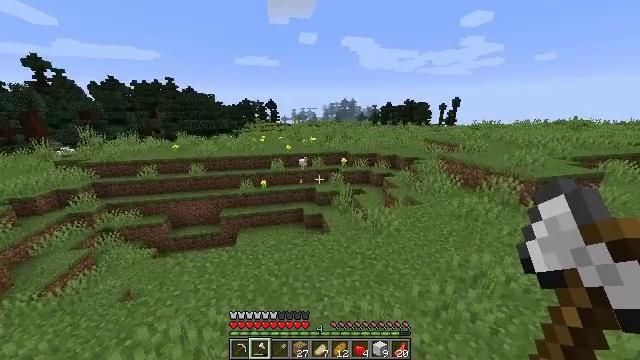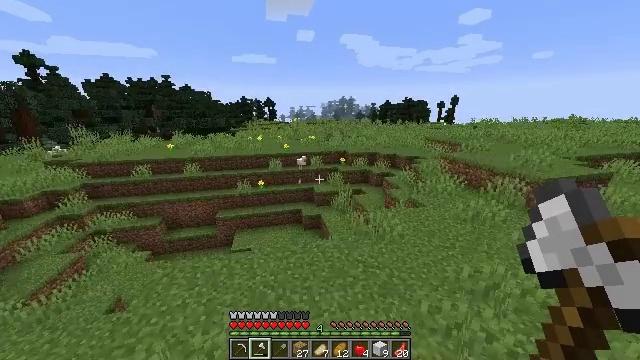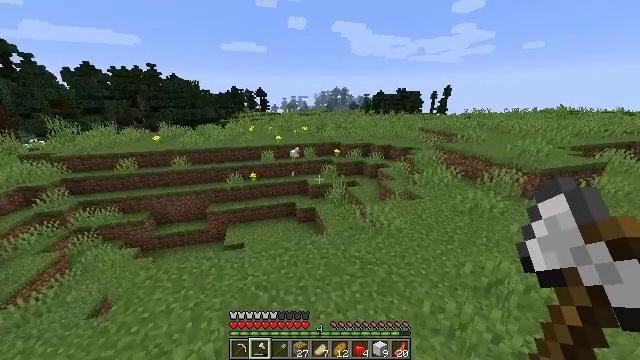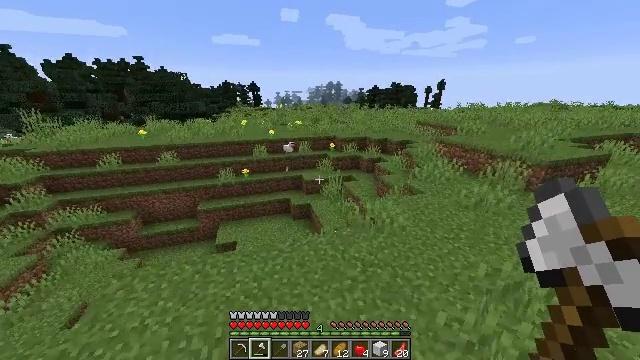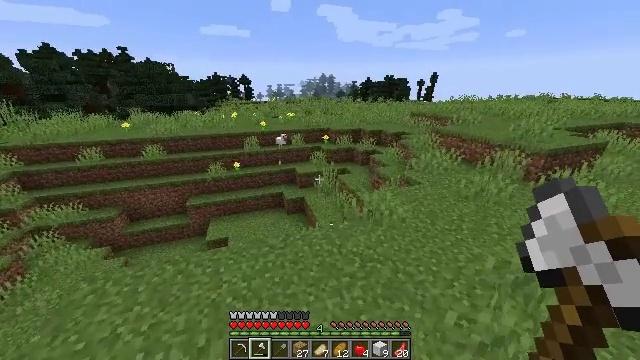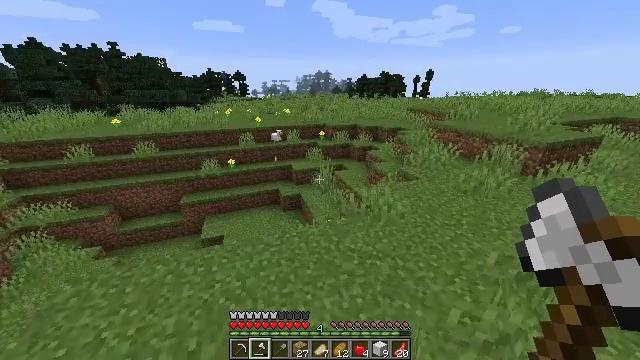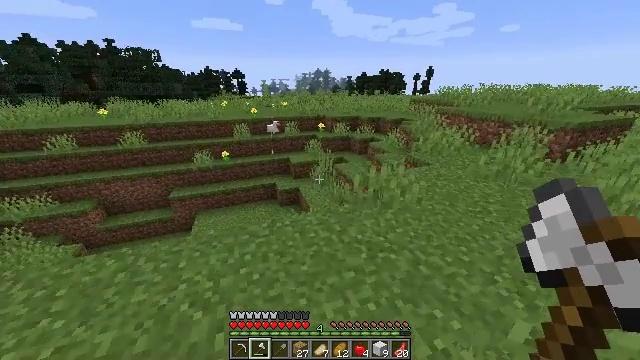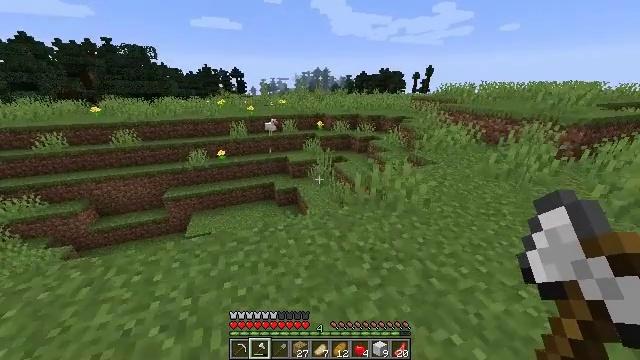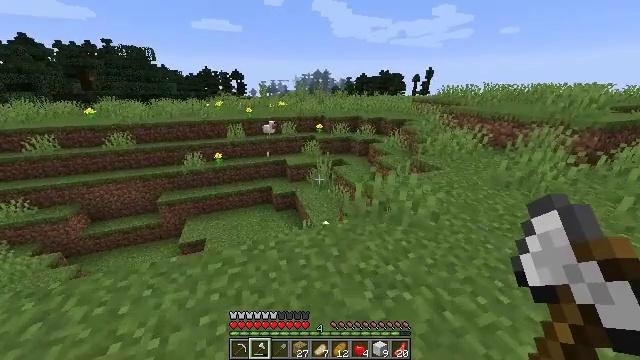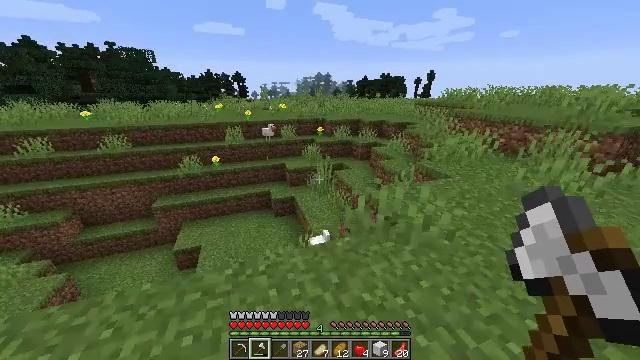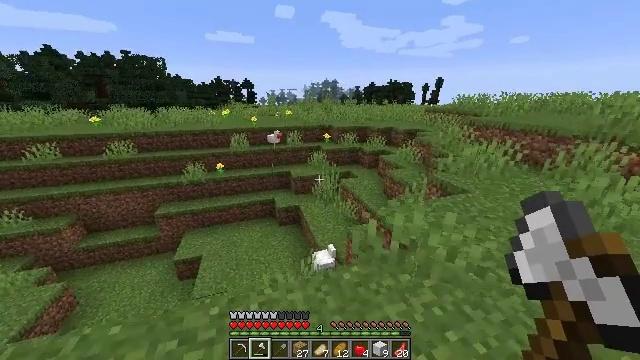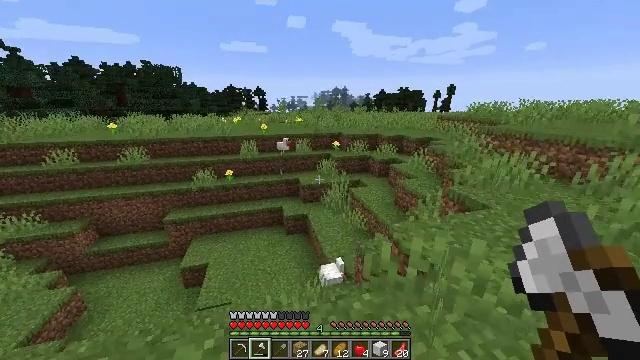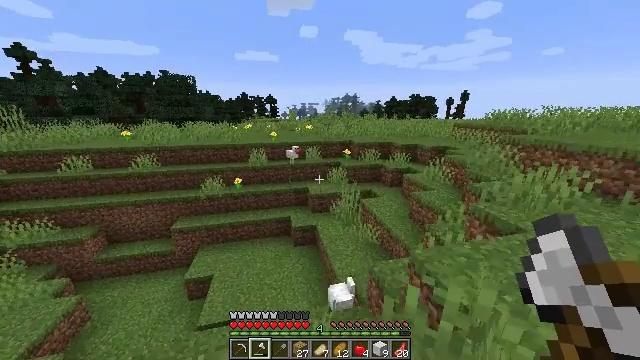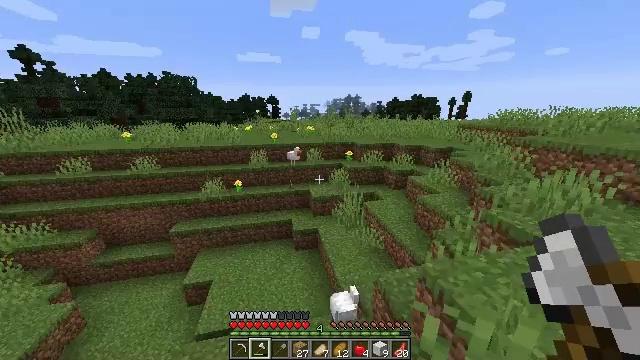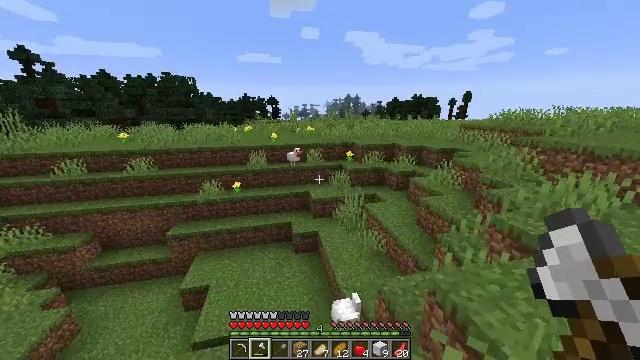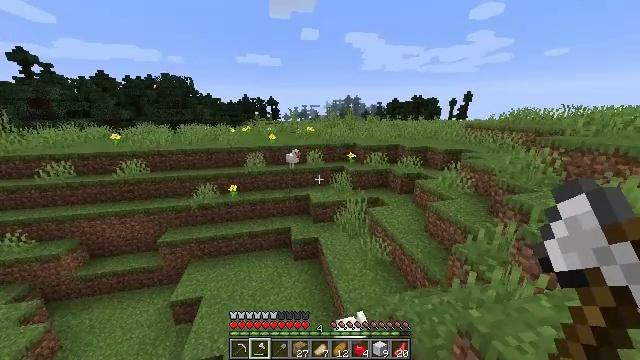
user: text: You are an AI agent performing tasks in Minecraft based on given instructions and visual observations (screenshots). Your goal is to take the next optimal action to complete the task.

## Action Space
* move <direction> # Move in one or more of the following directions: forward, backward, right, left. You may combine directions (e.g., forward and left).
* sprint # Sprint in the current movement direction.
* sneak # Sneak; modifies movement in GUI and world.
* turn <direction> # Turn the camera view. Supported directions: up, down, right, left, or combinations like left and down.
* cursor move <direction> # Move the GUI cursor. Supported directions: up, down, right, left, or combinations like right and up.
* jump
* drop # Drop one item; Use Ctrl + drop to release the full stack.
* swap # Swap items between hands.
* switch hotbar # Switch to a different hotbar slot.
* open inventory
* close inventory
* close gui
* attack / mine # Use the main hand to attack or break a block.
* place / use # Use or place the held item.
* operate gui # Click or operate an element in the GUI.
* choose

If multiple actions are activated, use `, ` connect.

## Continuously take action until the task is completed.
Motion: motion action
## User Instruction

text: Hunt a chicken.
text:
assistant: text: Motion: move forward, sprint
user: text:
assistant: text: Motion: move forward, sprint, turn right and down
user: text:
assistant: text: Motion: move forward, sprint, turn right and down
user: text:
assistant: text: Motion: move forward and move right, sprint, turn right and down
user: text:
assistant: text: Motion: move forward and move right, sprint, turn right
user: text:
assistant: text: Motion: move forward and move right, sprint
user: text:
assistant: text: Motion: move forward and move right, sprint
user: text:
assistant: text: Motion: move forward, sprint
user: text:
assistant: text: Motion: move forward, sprint
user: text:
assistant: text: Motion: move forward, sprint, turn left and up
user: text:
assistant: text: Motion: move forward, sprint, turn left and up
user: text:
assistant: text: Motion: move forward, sprint, turn left and up
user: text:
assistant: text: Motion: move forward, sprint
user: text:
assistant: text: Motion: move forward, sprint
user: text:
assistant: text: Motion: move forward, sprint
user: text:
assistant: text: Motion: move forward, sprint
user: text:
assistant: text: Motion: move forward, sprint
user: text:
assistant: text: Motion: move forward, sprint
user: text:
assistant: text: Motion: move forward and move right, sprint
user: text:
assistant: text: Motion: move forward and move right, sprint
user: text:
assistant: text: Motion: move forward and move right, sprint, turn right and down
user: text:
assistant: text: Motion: move forward and move right, sprint, turn down
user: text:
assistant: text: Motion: move forward, sprint
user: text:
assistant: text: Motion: move forward, sprint, turn left
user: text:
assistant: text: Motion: move forward, sprint, turn left and up
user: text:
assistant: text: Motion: move forward, sprint, turn left and up
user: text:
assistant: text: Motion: move forward, sprint, turn left and up
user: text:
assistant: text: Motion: move forward, sprint, turn left and up
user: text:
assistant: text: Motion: move forward, sprint
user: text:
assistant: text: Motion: move forward, sprint